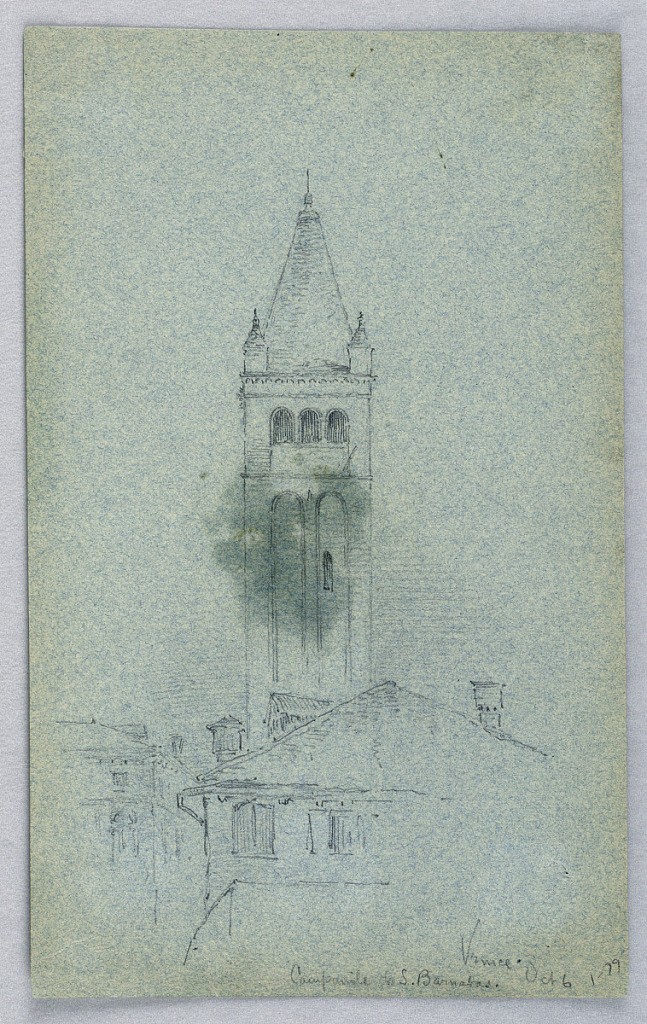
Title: Campanile of St. Barnabas, Venice
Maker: Arnold William Brunner, American, 1857–1925
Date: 1883
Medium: Graphite on blue-grey paper
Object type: Drawing
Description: Cell tower center and upper stories of surrounding buildings.